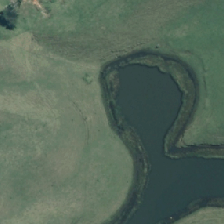
Land cover: lake_pond